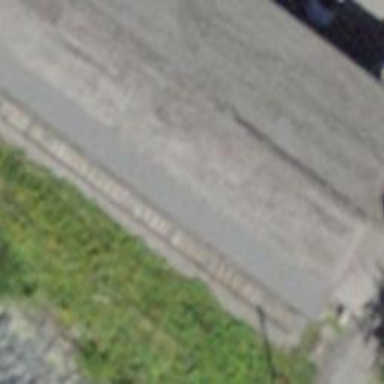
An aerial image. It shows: Narrow-gauge railway siding with electrified contact lines. It consists of one track.